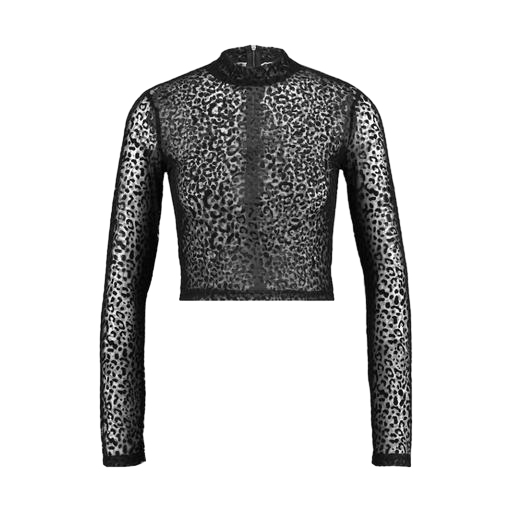
black petite printed mock-neck top only macy, black leopard-print shirt, black lovely leopard layering top, white background